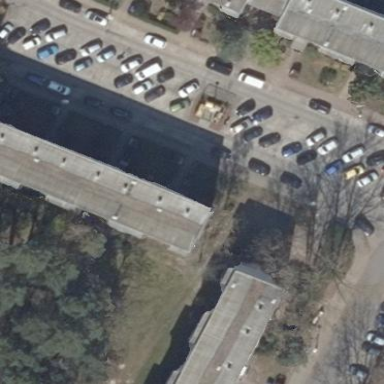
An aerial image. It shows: Parking lane.